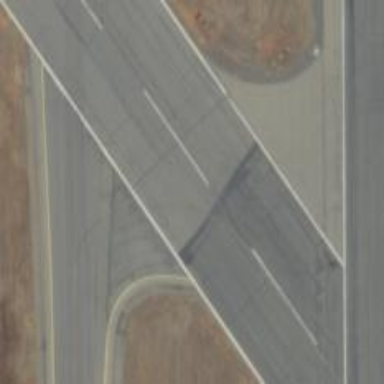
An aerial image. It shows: View of taxiway at the airport.